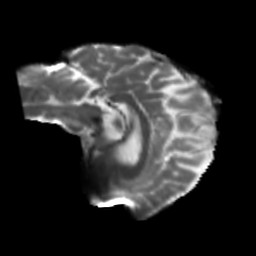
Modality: T2w
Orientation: sagittal
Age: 50
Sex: female
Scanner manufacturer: siemens
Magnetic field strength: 3 T
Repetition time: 5.47 s
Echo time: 0.0854 s